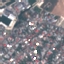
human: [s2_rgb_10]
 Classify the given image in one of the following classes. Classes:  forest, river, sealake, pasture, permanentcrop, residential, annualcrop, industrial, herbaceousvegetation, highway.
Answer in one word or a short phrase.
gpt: Residential